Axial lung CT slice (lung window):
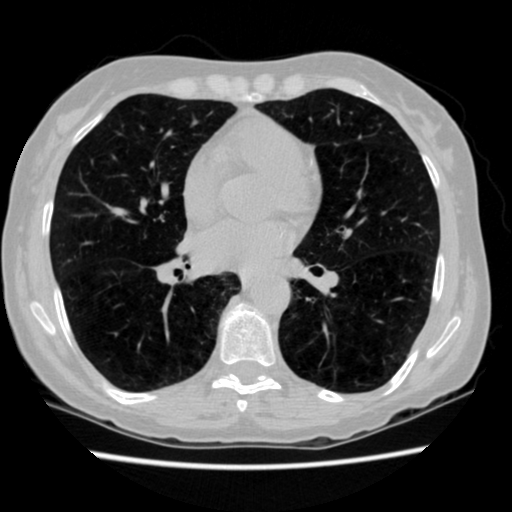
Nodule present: no